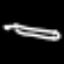
Label: pencil